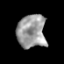
Tissue: prostate
Cell type: Epithelial cells
Senescence score: 0.3423
Nuclear area (px): 935
Mean DAPI intensity: 155.679